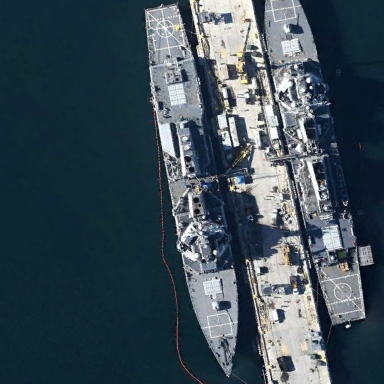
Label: destroyer